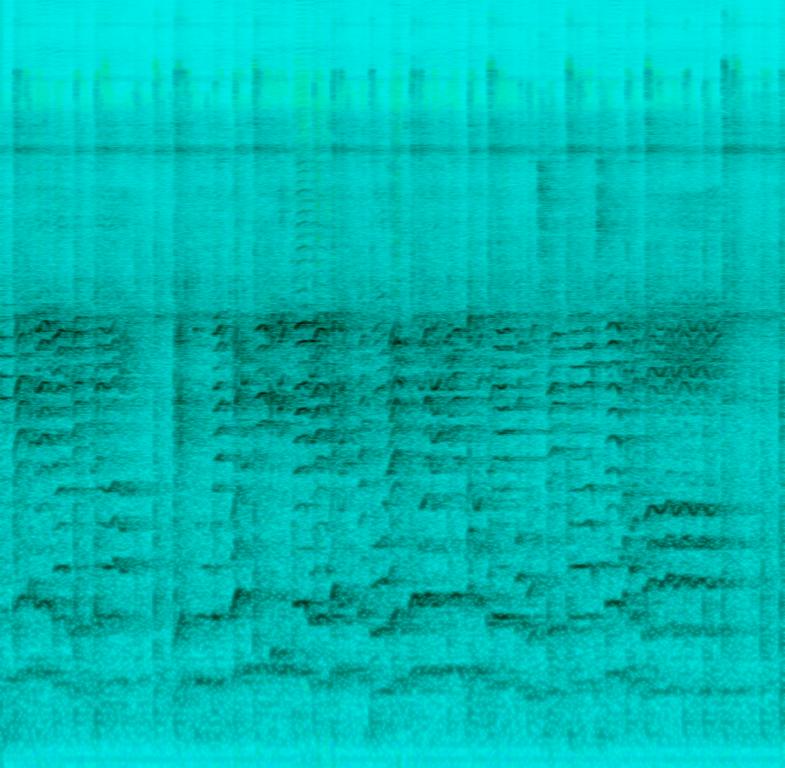
The low quality recording features a live performance of a folk song and it consists of passionate female vocal singing over percussive tambourine. The recording is noisy, reverberant and the stereo image is unbalanced - leaning more towards the right channel. It sounds passionate though.